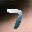
Label: 7